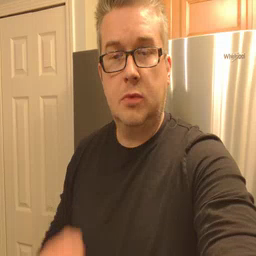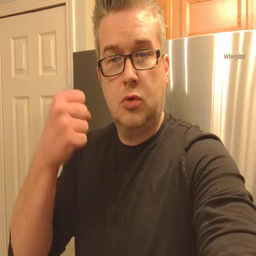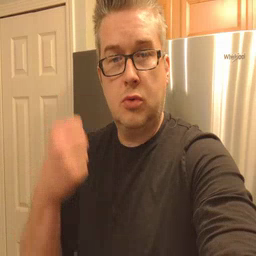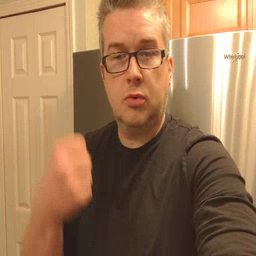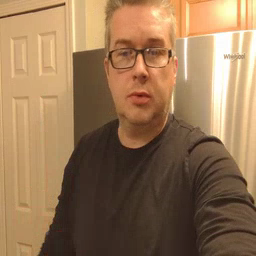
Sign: car